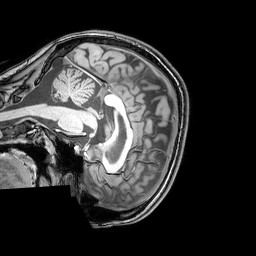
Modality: T1w
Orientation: sagittal
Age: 25
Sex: female
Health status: healthy
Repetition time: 0.081 s
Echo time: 0.037 s